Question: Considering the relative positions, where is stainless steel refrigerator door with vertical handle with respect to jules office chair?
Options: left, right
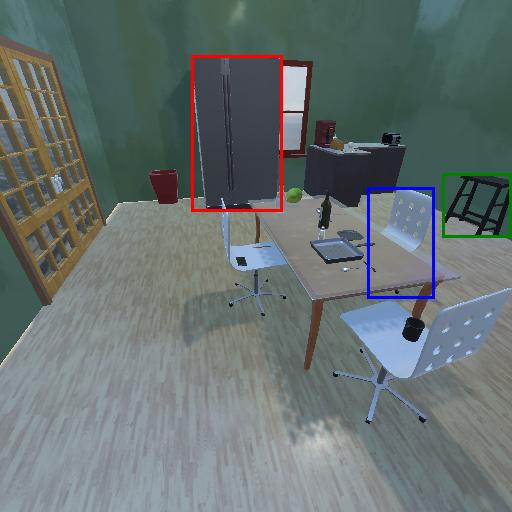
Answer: left